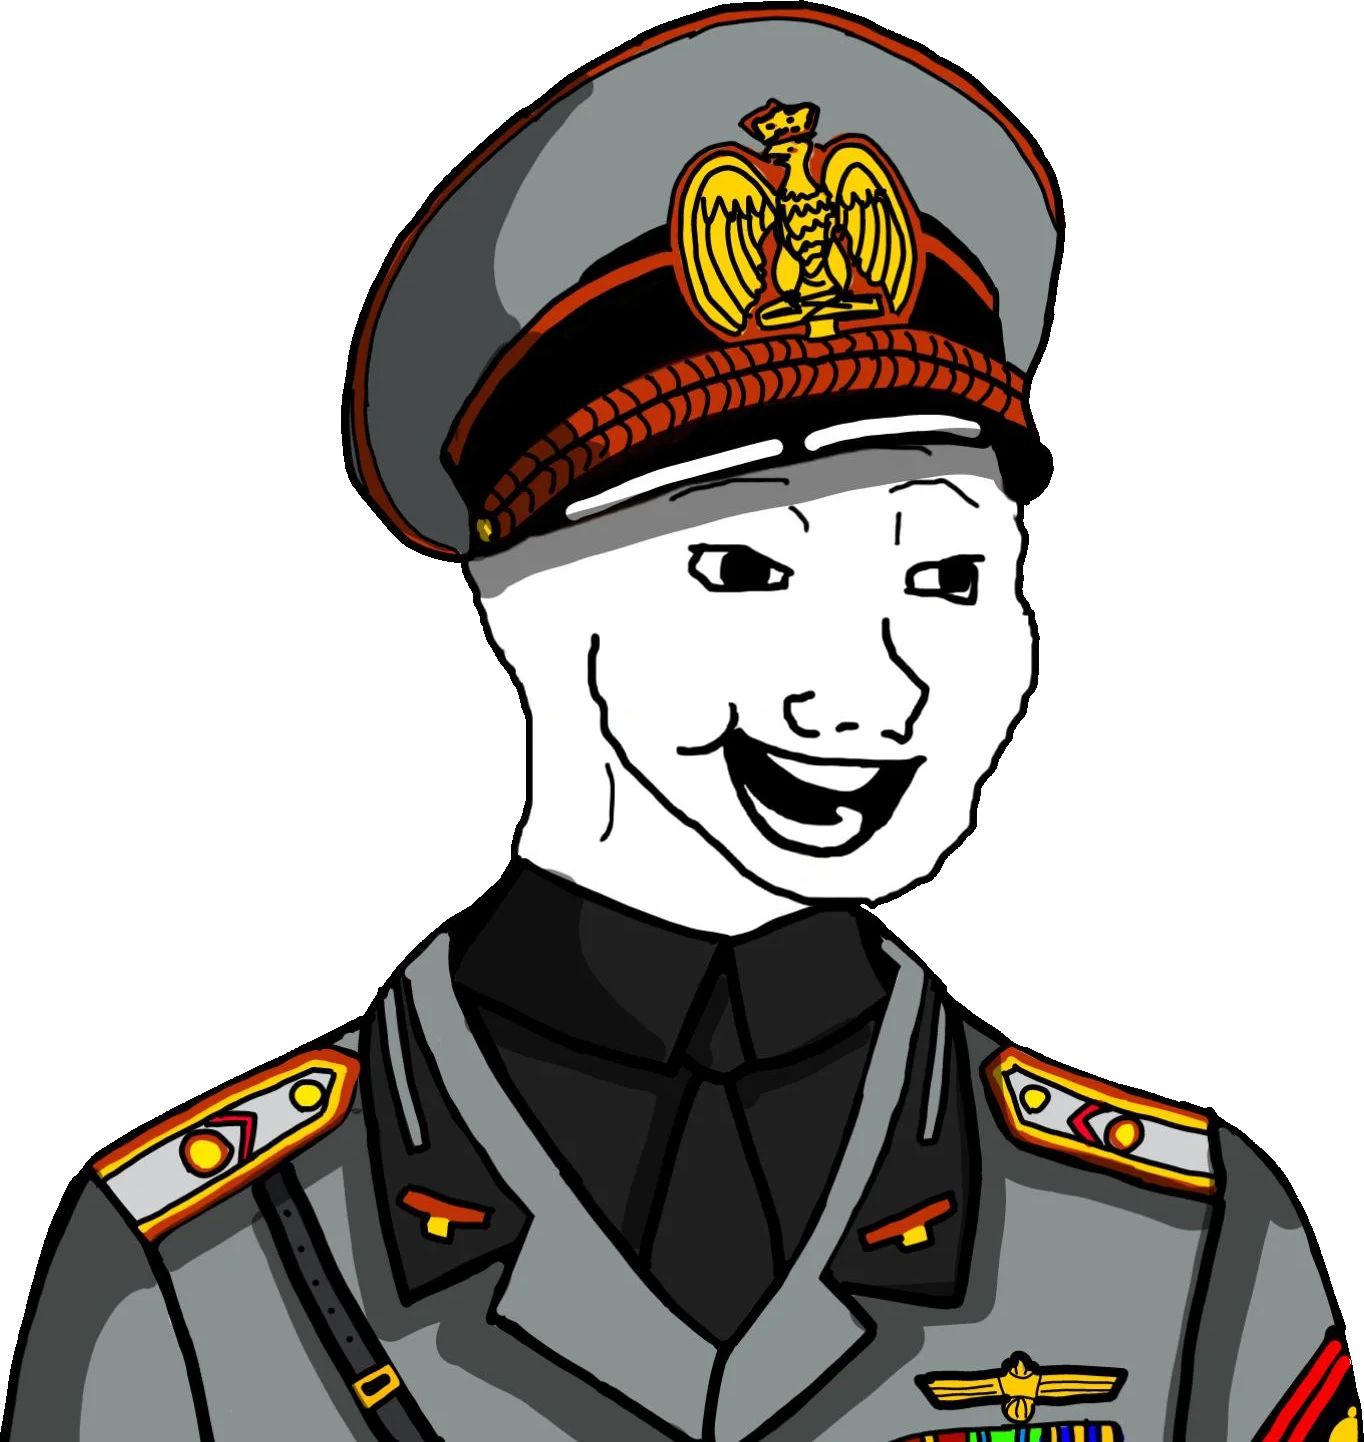
Label: 5_Bloomer